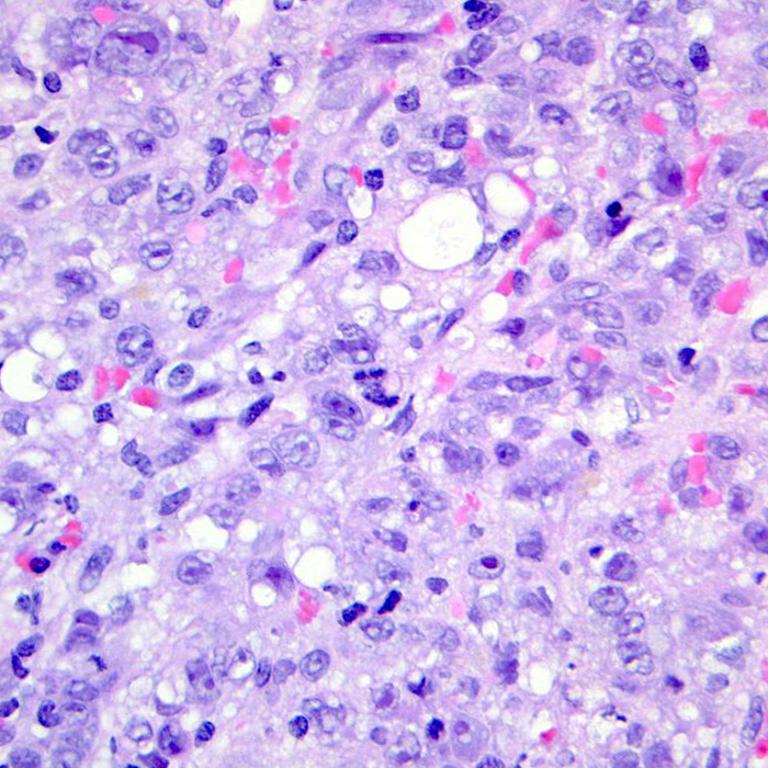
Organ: colon
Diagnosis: adenocarcinomas